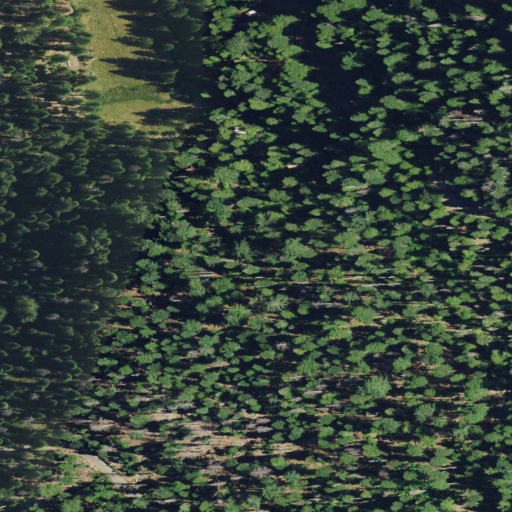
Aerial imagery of plain(s) in California named Gooseberry Flat containing evergreen forest, shrub, and open development